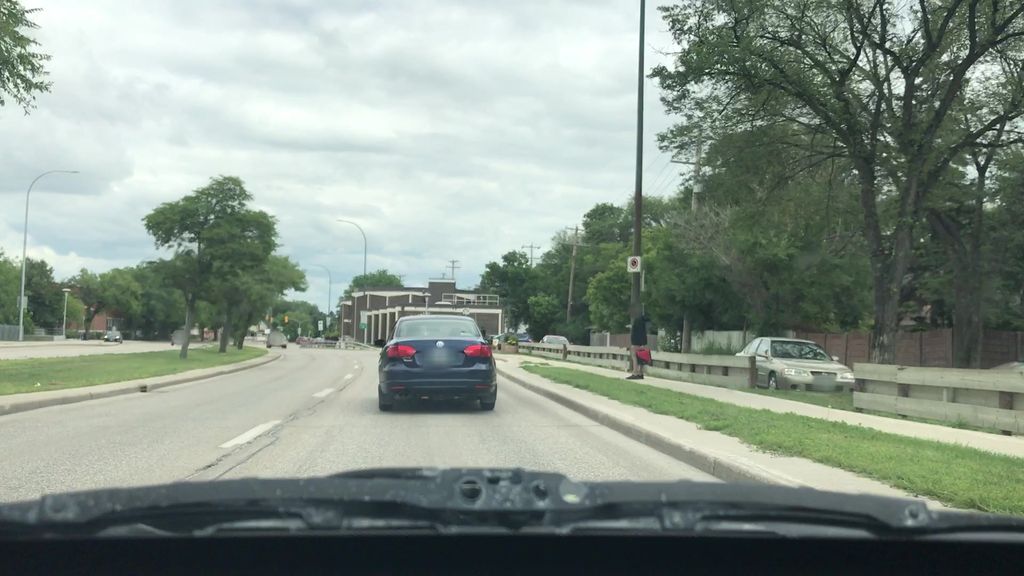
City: winnipeg